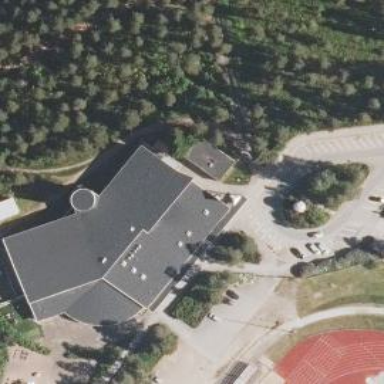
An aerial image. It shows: Sports centre focused on swimming activities.